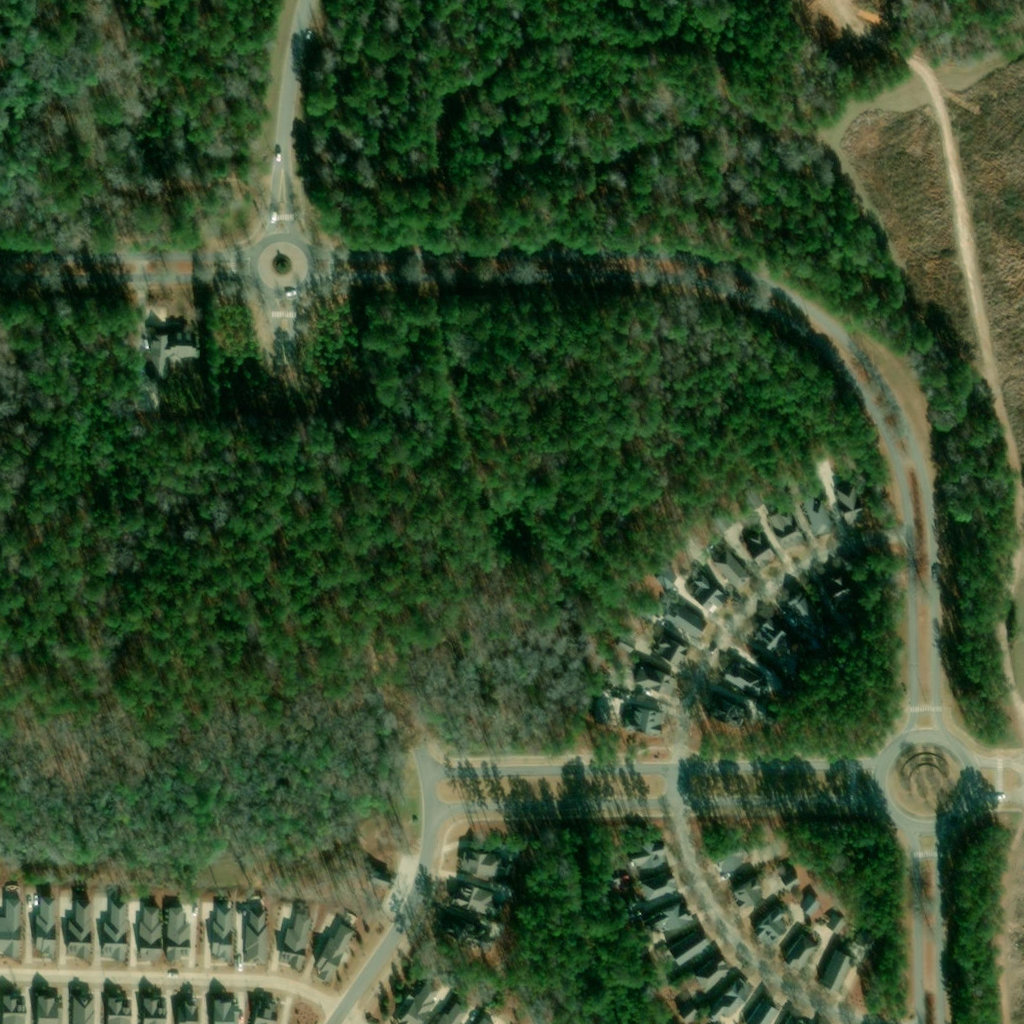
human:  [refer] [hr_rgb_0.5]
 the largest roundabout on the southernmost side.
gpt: <box>[[85, 71, 96, 81, 0]]</box>